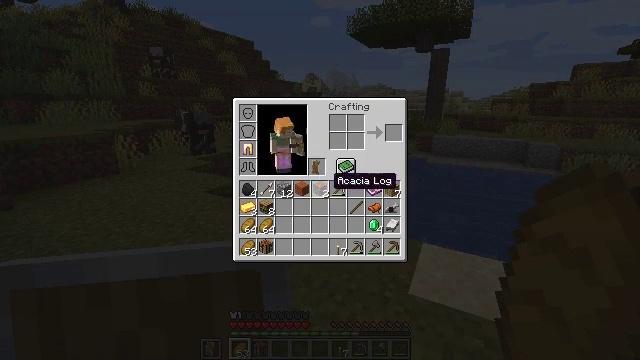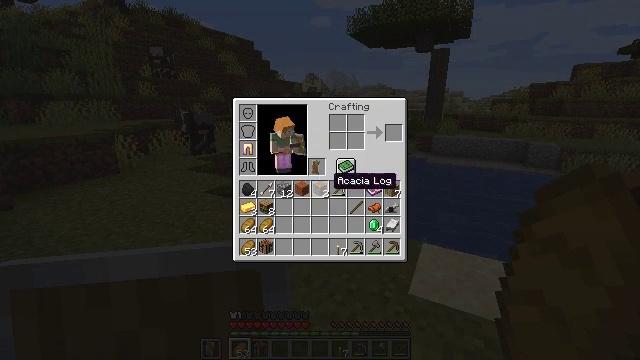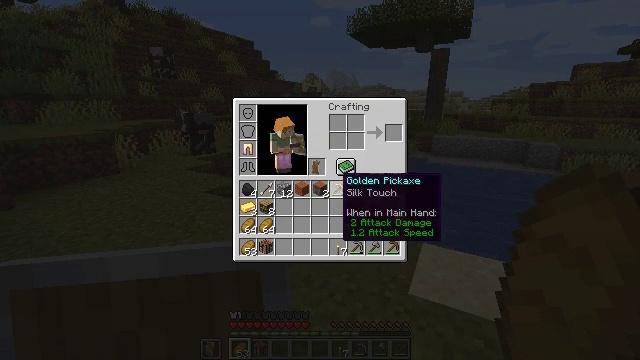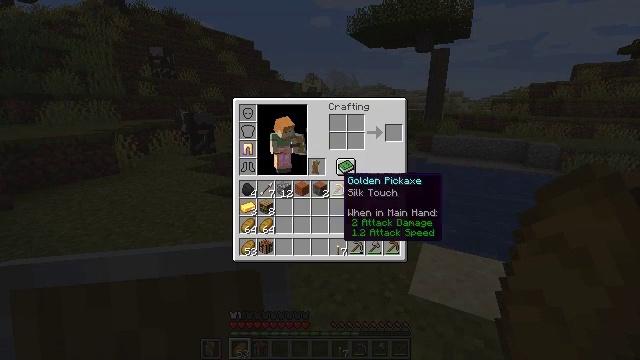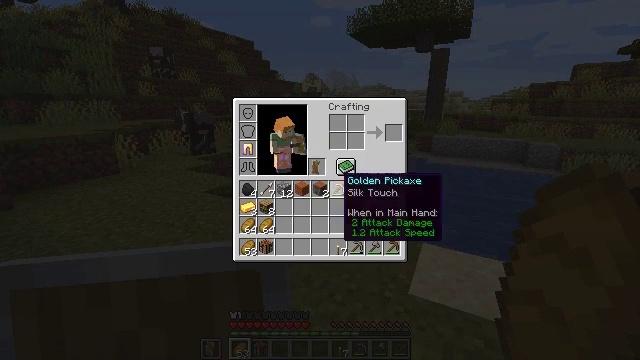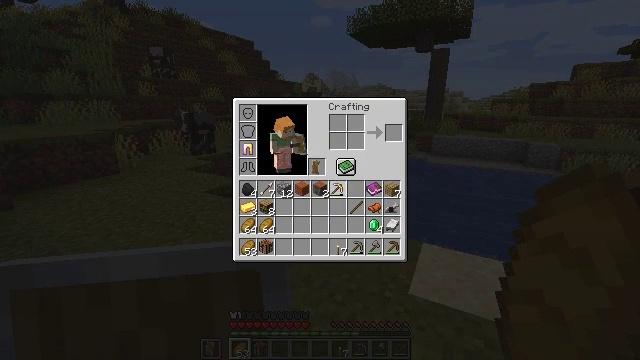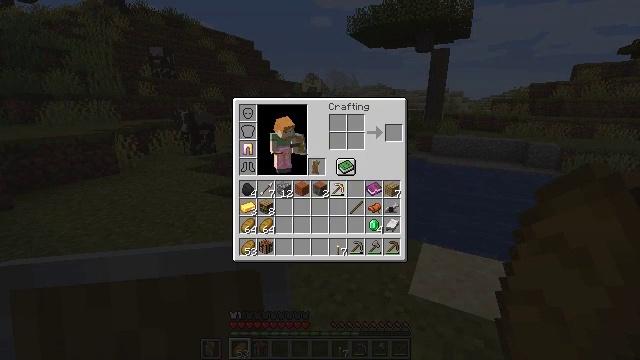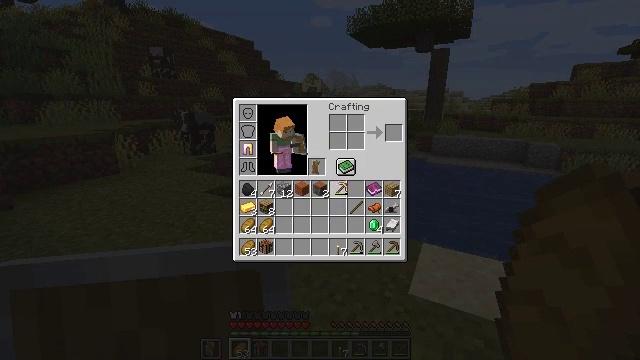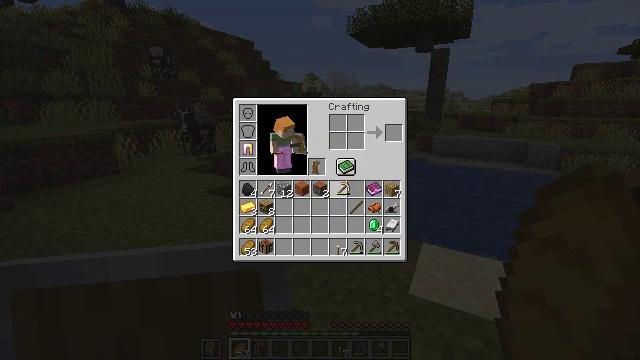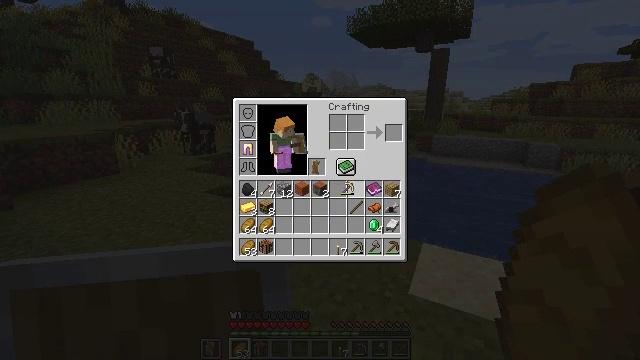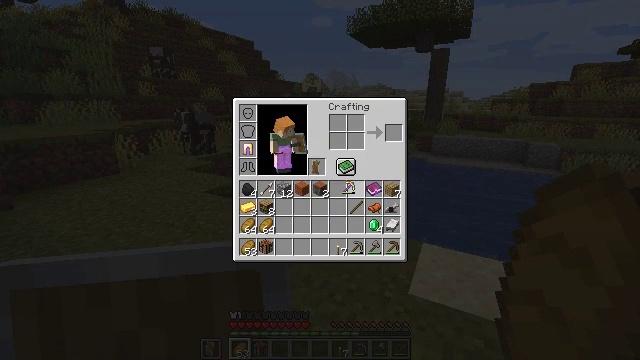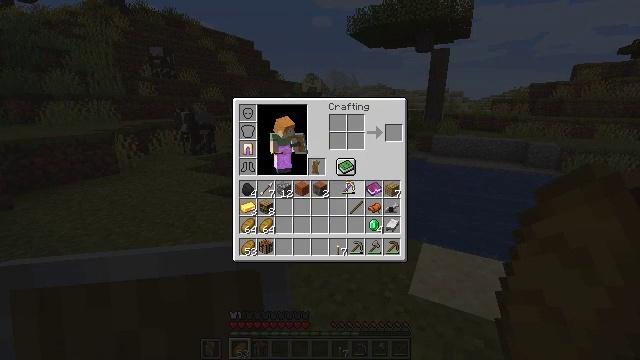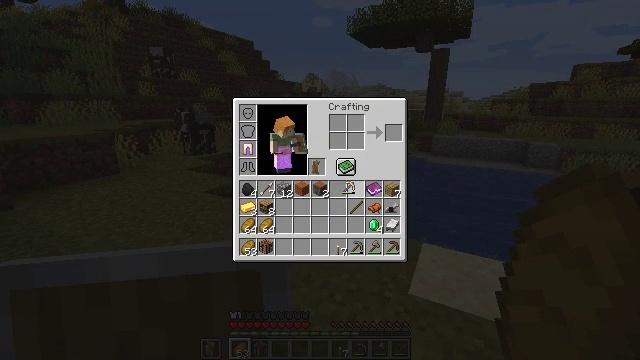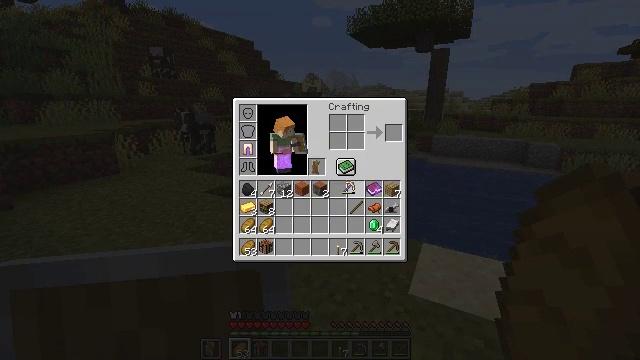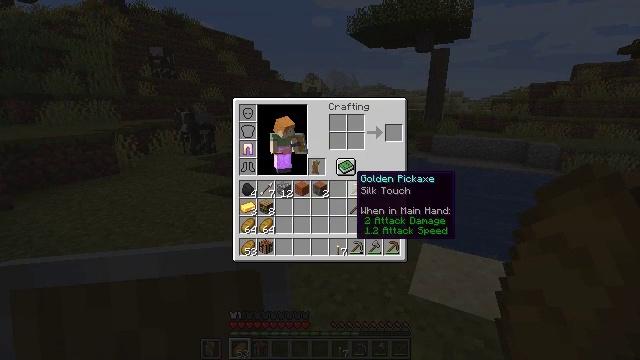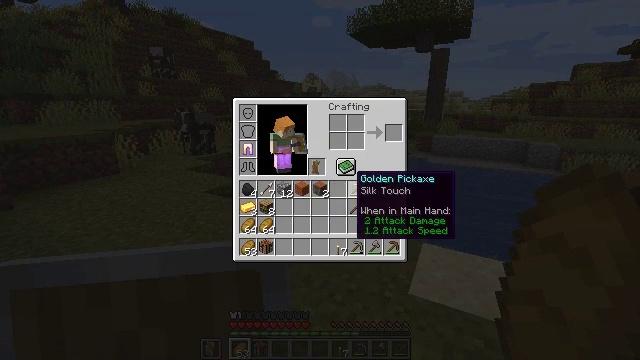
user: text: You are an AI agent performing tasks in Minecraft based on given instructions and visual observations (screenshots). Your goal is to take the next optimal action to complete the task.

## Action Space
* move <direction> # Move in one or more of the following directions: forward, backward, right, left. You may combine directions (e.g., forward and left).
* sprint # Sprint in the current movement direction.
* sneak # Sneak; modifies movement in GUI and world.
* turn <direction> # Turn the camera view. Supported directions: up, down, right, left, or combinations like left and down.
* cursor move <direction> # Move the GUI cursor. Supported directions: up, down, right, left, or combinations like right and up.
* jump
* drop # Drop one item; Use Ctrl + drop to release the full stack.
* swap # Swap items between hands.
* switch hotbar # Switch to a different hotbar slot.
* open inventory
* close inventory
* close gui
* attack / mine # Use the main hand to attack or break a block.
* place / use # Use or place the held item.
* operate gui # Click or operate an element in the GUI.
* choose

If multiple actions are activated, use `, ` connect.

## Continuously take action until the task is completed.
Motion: motion action
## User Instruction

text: Remove an acacia log from the inventory.
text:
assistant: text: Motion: no_op
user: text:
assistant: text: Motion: cursor move right
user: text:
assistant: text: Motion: no_op
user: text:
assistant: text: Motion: no_op
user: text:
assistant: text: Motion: operate gui
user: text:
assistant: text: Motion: operate gui
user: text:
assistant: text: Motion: no_op
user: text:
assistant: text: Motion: no_op
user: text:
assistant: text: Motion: no_op
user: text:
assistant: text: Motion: no_op
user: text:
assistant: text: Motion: operate gui
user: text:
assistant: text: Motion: operate gui
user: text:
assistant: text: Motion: operate gui
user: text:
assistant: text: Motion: no_op
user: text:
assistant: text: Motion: no_op
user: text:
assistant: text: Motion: no_op
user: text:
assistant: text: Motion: no_op
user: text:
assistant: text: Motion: no_op
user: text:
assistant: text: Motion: no_op
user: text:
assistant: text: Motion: cursor move left
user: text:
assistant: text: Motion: cursor move left
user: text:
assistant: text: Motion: no_op
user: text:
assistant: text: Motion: no_op
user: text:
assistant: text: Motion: no_op
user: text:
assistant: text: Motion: no_op
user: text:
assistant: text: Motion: no_op
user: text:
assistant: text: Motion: close inventory
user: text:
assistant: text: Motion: close inventory
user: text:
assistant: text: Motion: close inventory
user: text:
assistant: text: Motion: move forward